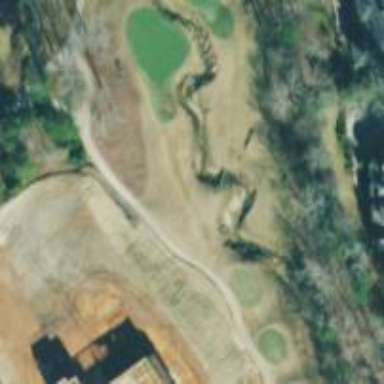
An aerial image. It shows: Path used for both walking and golf.